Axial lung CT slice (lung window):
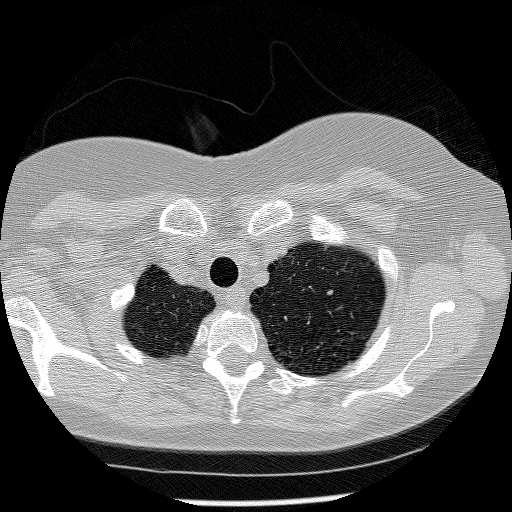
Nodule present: no